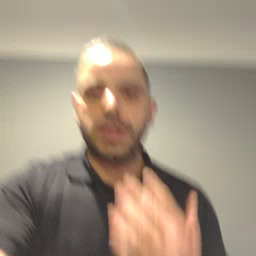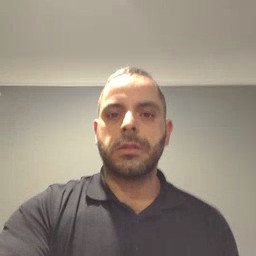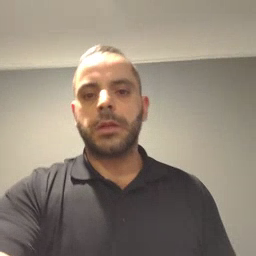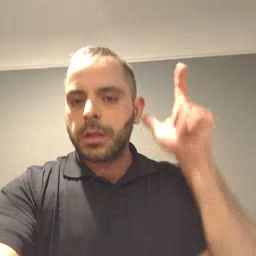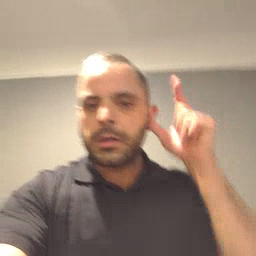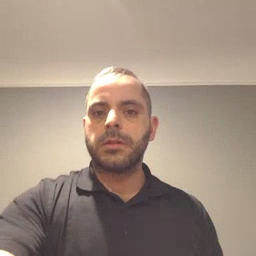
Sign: listen